Question: This is a little strange. I've used the $.grep function countless times and now it doesn't function like normal.
I got 20 objects in the variable of Backbone.
'''
var daySubjects = $.grep(this.model.attributes, function(e){
console.log(e);
return e.dayIndex == dayIndex;
});
'''
daySubjects doesn't return anything. And also the doesn't log anything. Even though the seems to be an array like any other.

Please help!
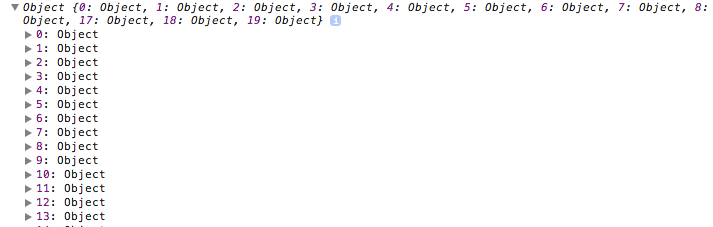
Answer: 'Model' uses for key-value pairs. If you want to store a groups of data - use 'Collection'.
Also I would suggest to use underscore methods for data manipulation and forget about jQuery 'each', 'filter' etc.
'''
var daySubjects = _.filter(this.collection.models, function(model) {
return model.get('dayIndex') == dayIndex;
});
'''